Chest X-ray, PA view. Patient: 32 years old, sex F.
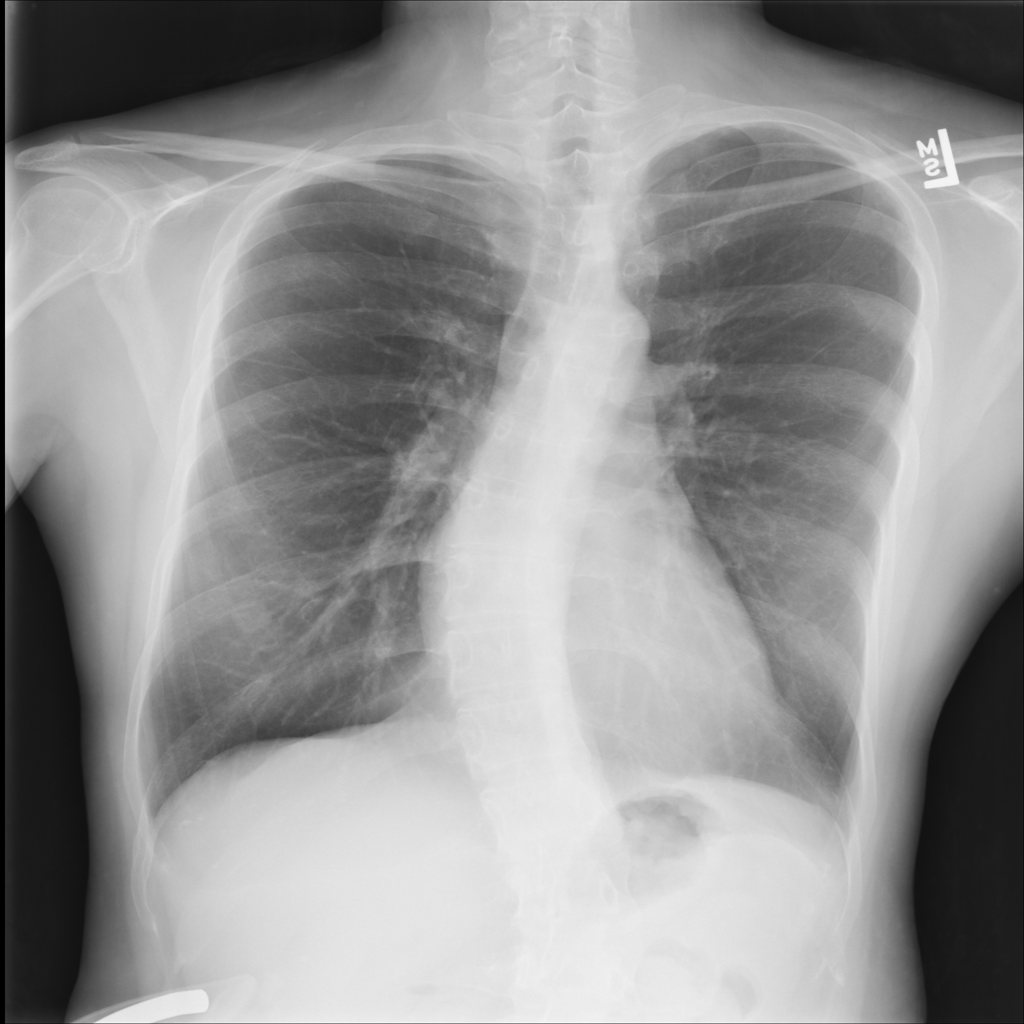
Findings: No Finding